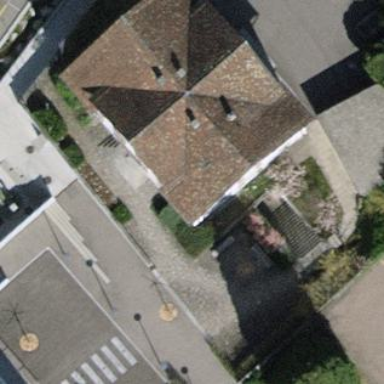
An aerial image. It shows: Historical manor house with gabled roof. It is castle with rich historical background.